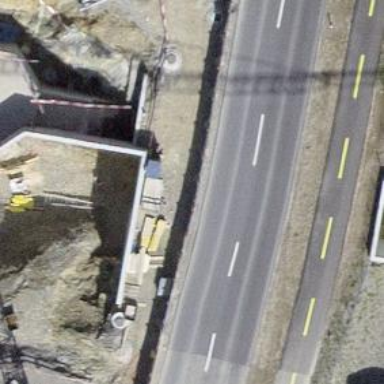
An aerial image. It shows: Tertiary road with separate asphalt sidewalks and cycleway.